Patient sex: M
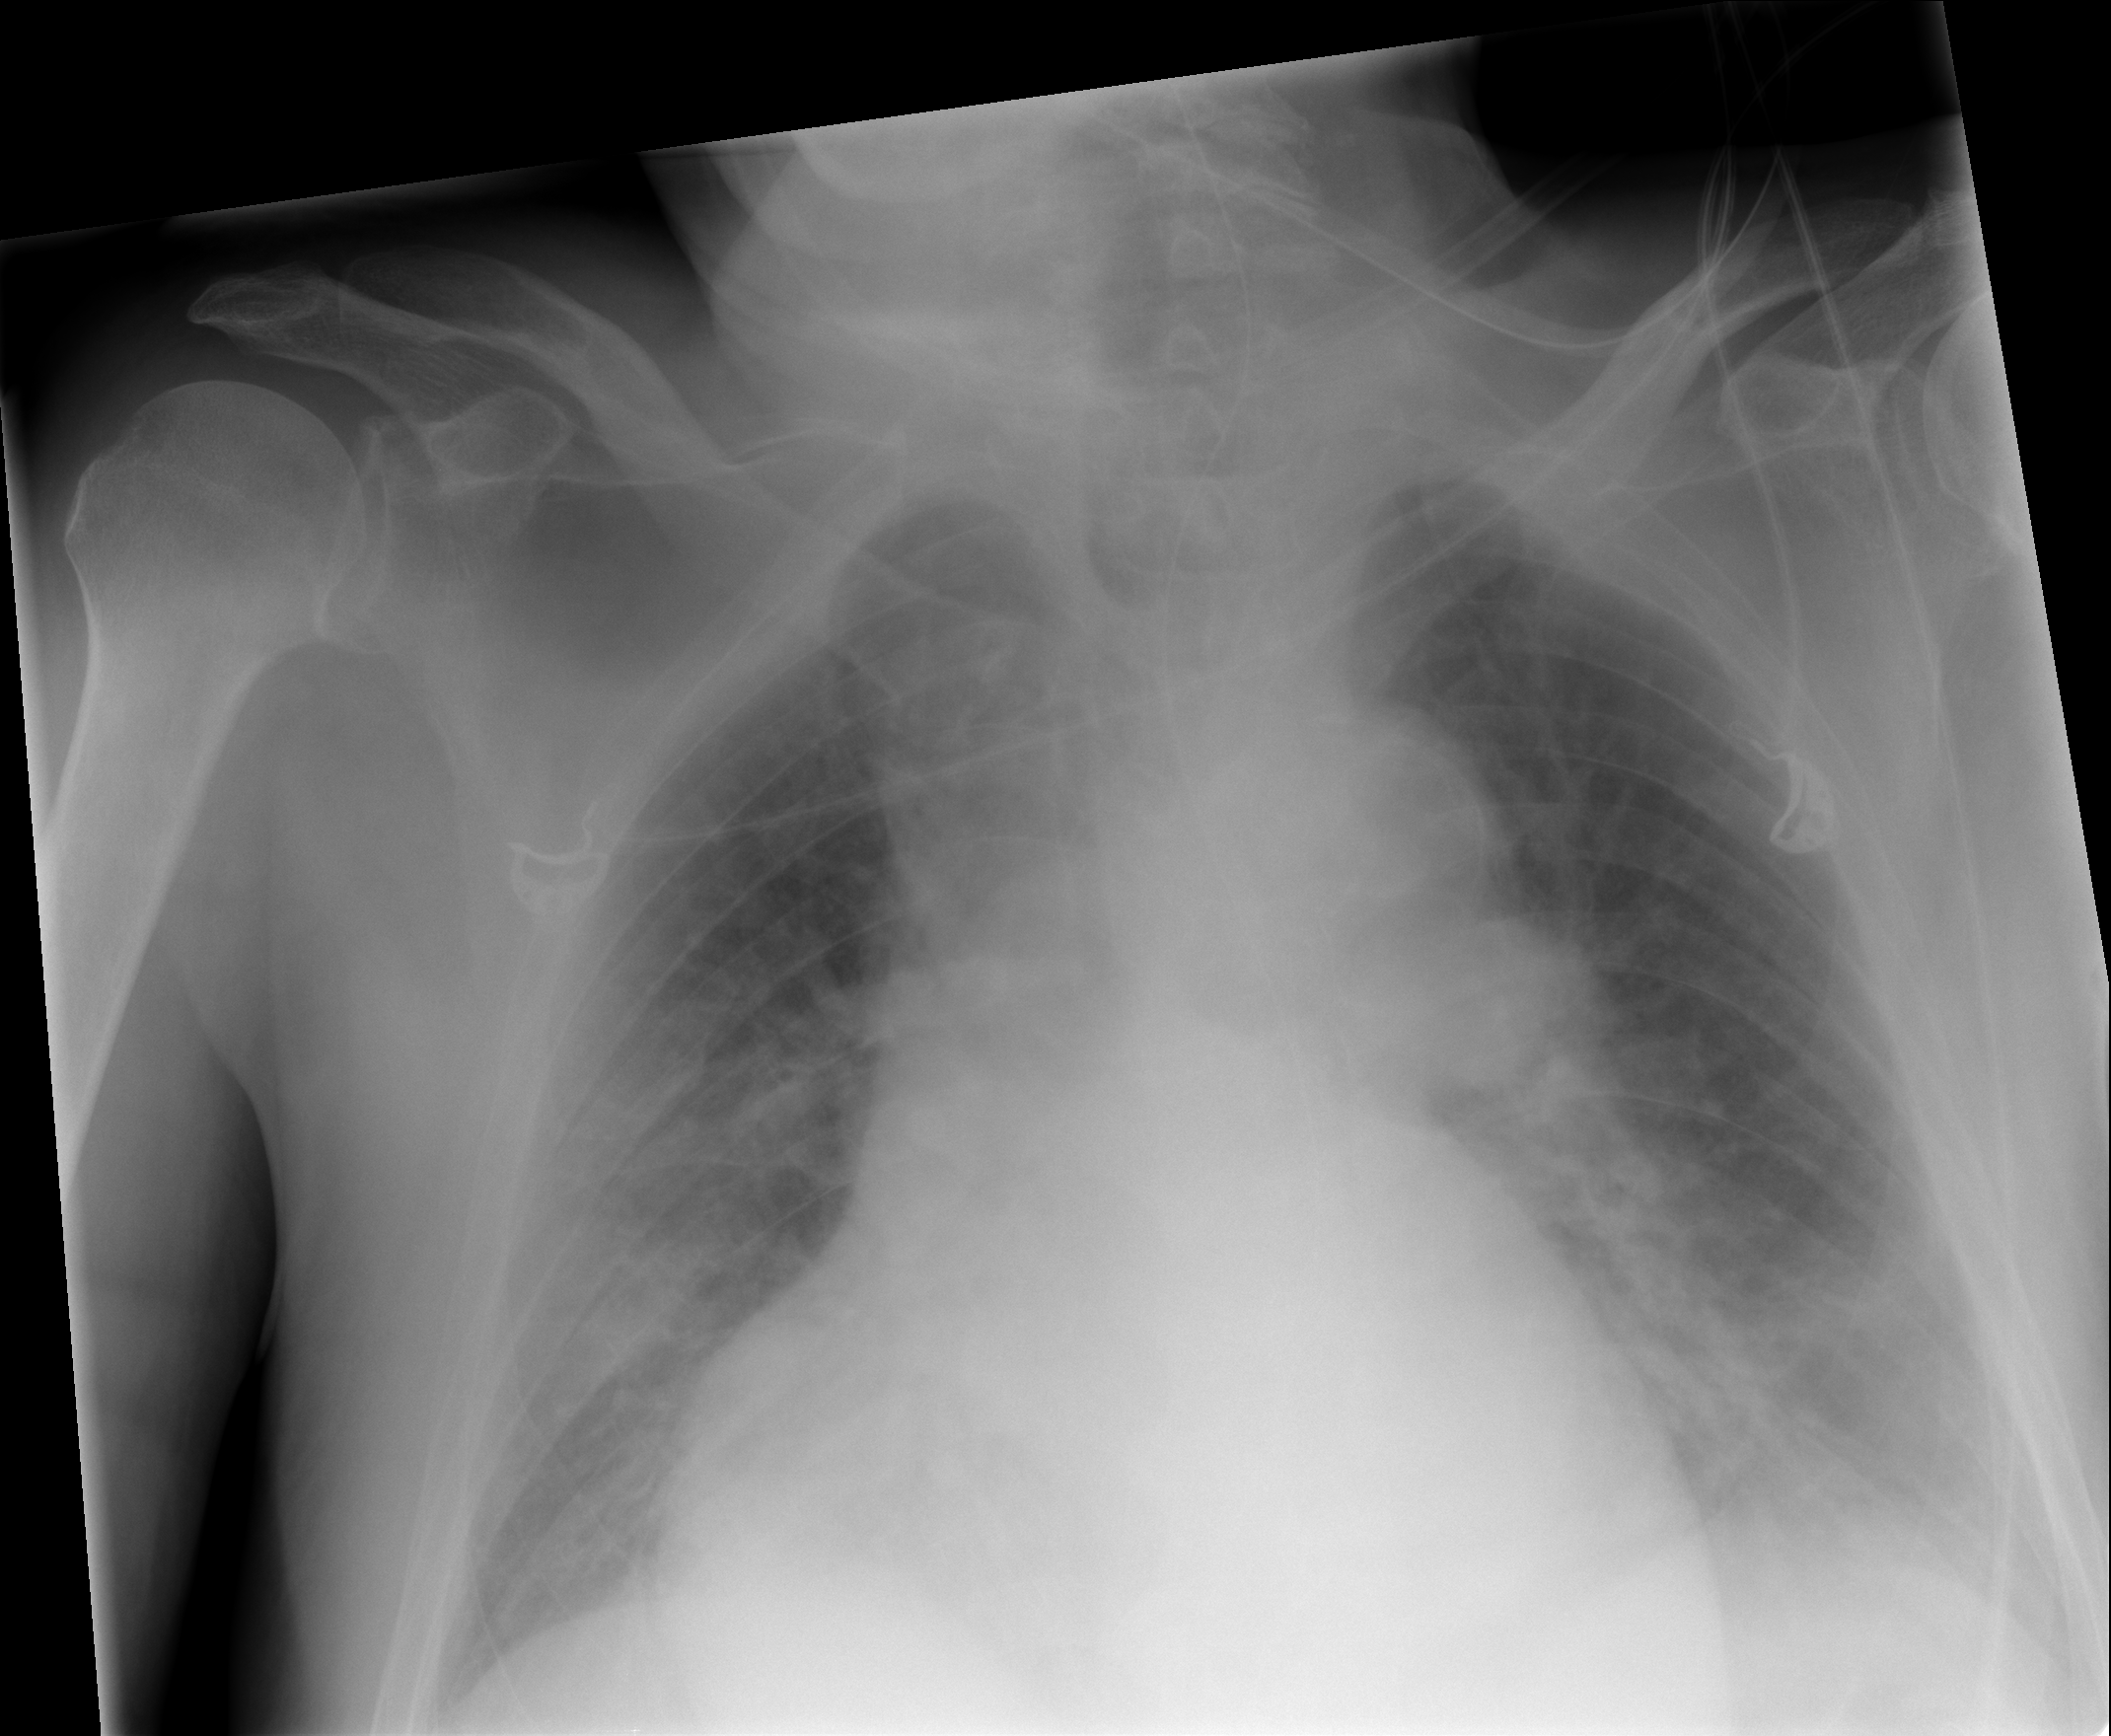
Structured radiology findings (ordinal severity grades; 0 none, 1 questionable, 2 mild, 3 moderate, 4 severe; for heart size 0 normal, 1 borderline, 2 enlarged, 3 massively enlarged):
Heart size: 2
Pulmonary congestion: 0
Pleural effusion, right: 1
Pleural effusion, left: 2
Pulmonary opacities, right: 3
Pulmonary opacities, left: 2
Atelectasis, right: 0
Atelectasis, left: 0